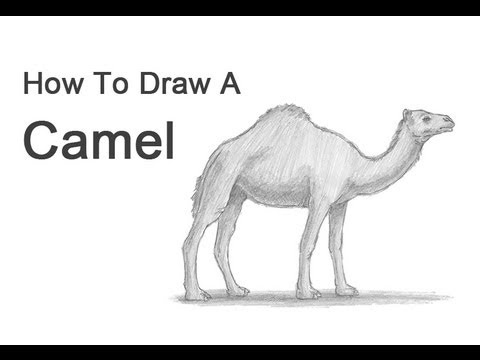
Label: Arabian camel, dromedary, Camelus dromedarius